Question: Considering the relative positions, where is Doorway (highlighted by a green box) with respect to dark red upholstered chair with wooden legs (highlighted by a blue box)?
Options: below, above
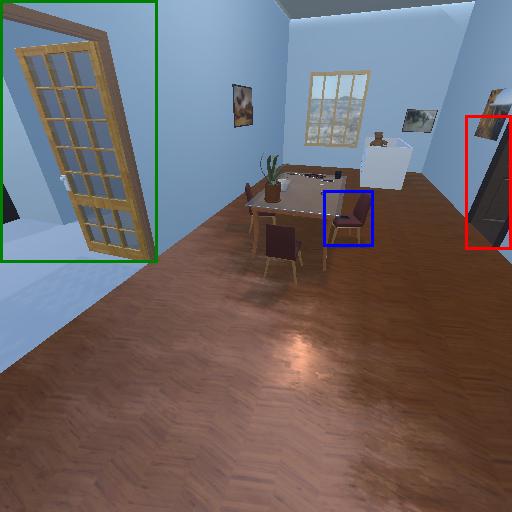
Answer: below